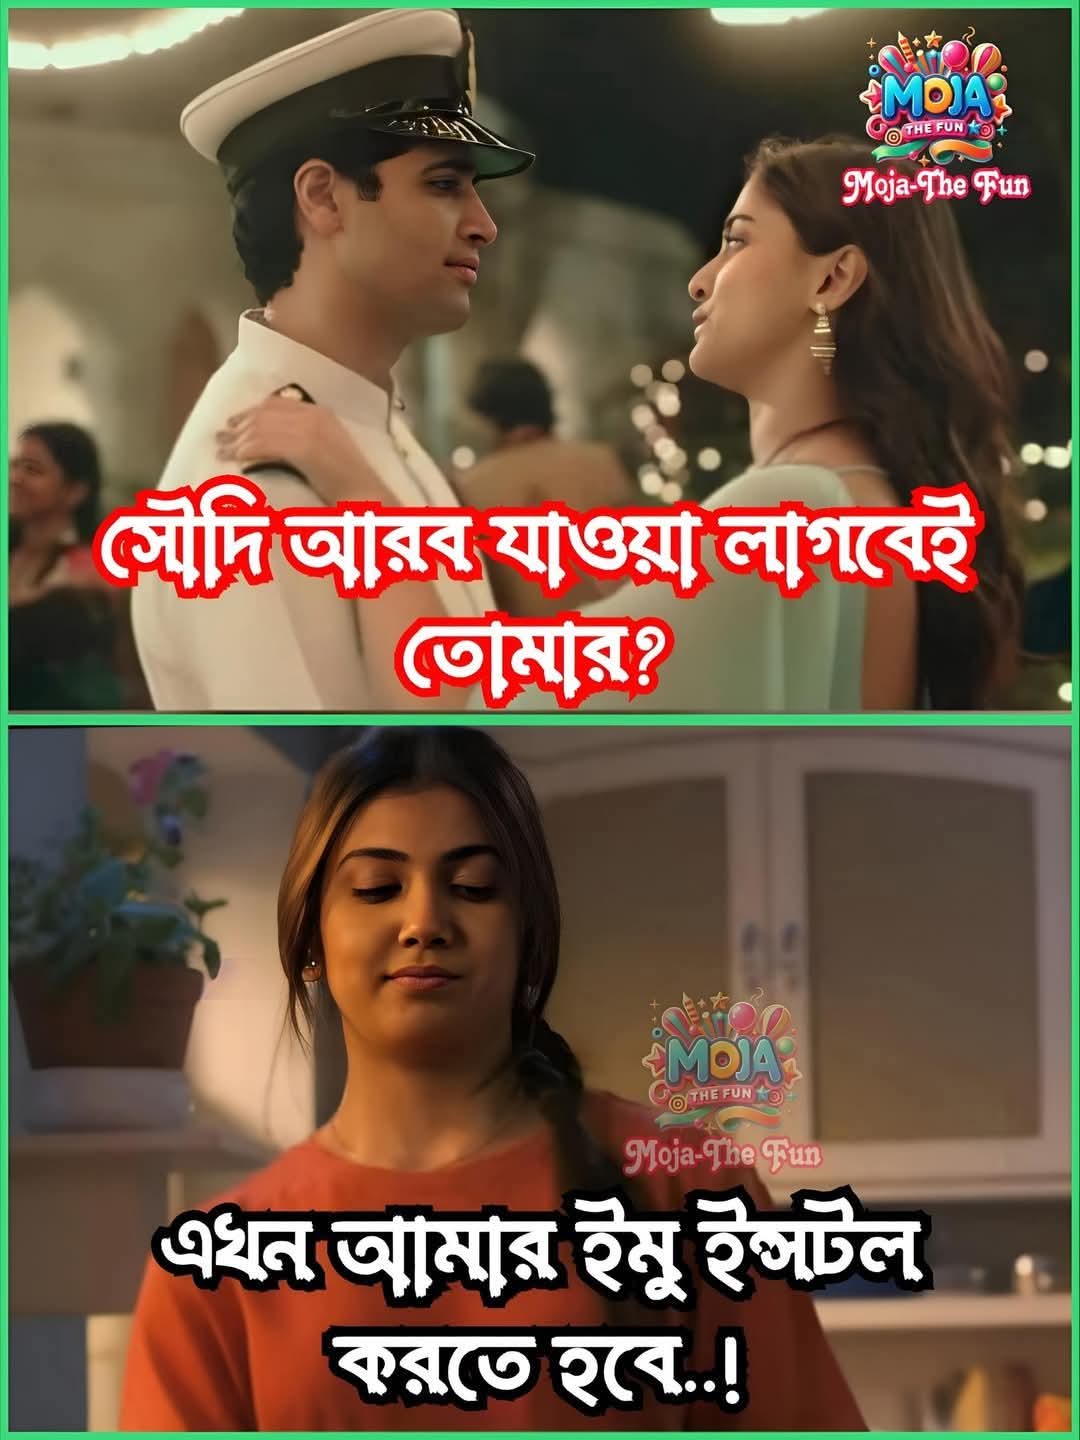
Text: সৌদি আরব যাওয়া লাগবেই তোমার?
এখন আমার ইমু ইন্সটল করতে হবে..!
Label: Non Hate